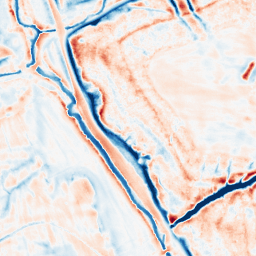
Category: edge_preserving
Decomposition family: bilateral
Decomposition parameters: d: 21
sigma_color: 50
sigma_space: 50
Upsampling method: cubic_mitchell
Upsampling parameters: scale: 8
Upsampling scale: 8